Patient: sex M, age 60
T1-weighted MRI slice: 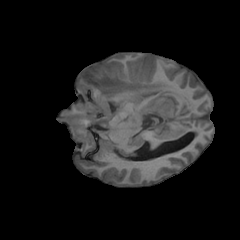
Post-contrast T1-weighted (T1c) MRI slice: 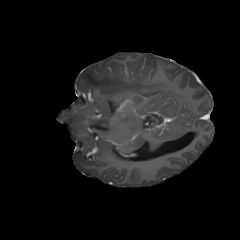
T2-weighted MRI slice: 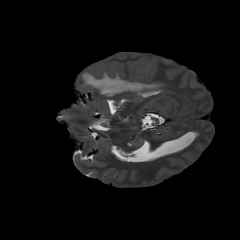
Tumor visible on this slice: yes
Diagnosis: Glioblastoma, IDH-wildtype
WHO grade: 4